Interaction volume radius: 5 \u00c5
Interaction volume height: 30 \u00c5
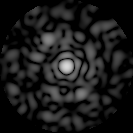
Disorder parameter: 0.8222